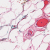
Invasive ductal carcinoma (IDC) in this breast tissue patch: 0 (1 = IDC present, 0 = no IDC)